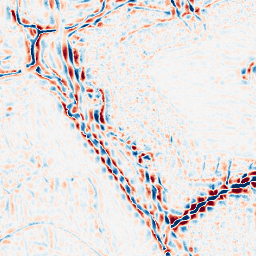
Category: wavelet
Decomposition family: wavelet_biorthogonal
Decomposition parameters: wavelet: bior4.4
level: 3
Upsampling method: sinc_hamming
Upsampling parameters: scale: 4
kernel_size: 8
Upsampling scale: 4